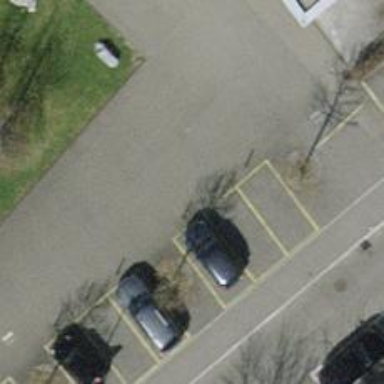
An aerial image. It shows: Bollard barrier.